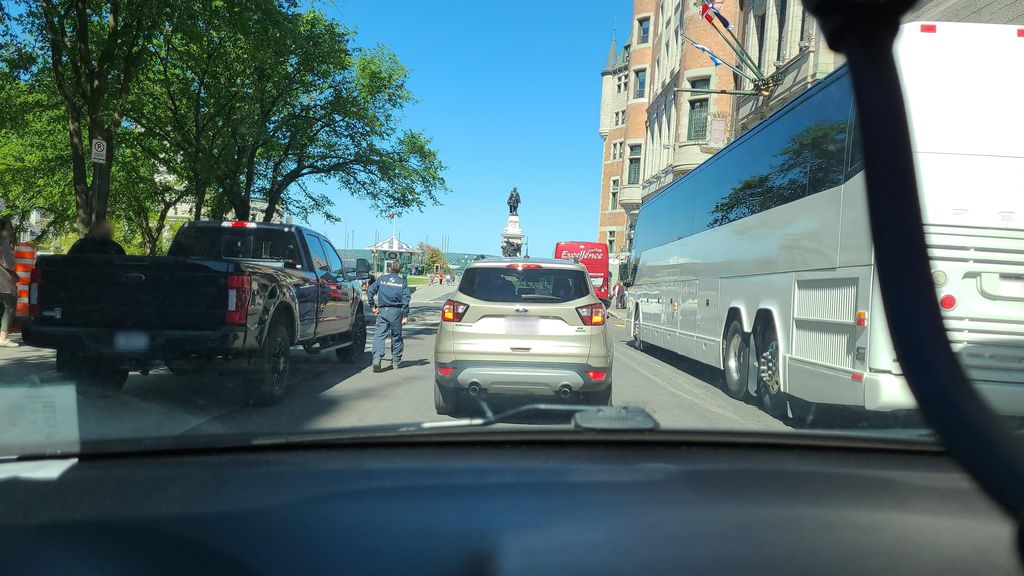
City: quebec_city